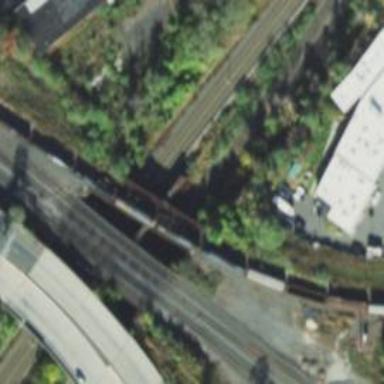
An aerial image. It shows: Bridge over railway tracks with embankment.